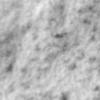
Label: no_change